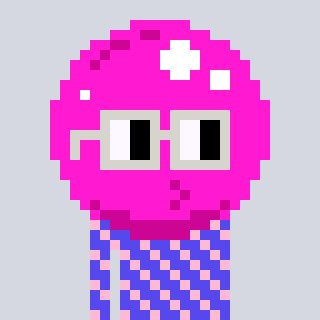
a pixel art character with square light gray glasses, a bubblegum-shaped head and a computerblue-colored body on a cool background